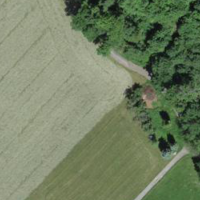
EUNIS habitat code: 52
Species observed at this site:
Aruncus dioicus